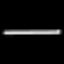
Label: line